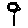
Label: flower